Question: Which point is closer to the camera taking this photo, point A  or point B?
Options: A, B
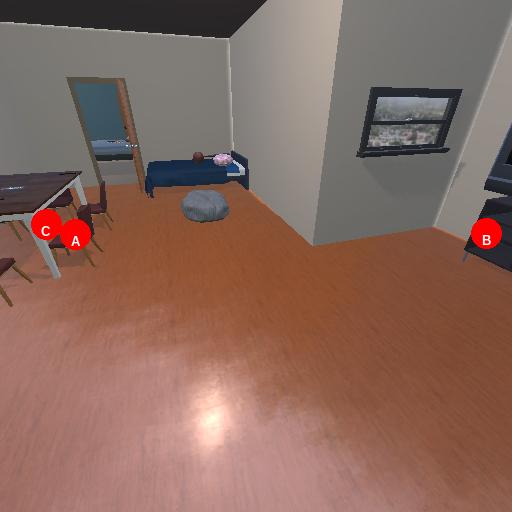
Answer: A